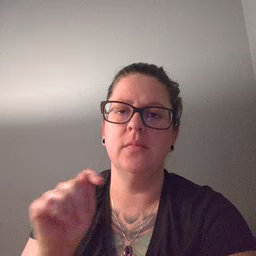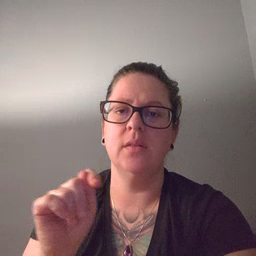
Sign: potty